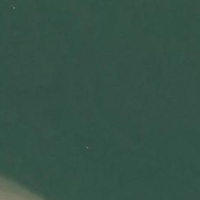
EUNIS habitat code: 15
Species observed at this site:
Podiceps cristatus